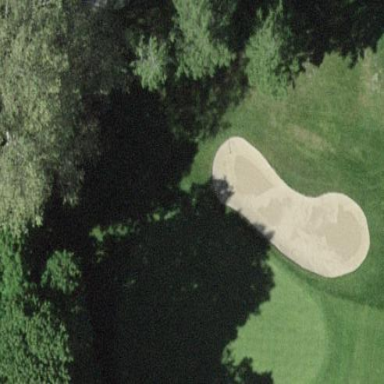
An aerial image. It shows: Sandy area is golf bunker.